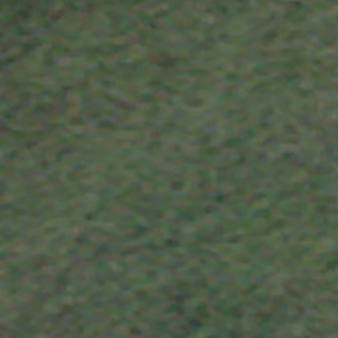
Label: other